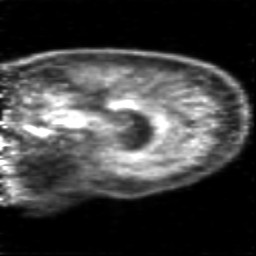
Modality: PET
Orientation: sagittal
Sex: female
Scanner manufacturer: siemens